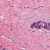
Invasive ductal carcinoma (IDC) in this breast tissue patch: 0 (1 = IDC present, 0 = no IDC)